Field crop: maize
Growth stage: 2
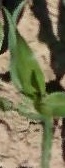
Species: maize